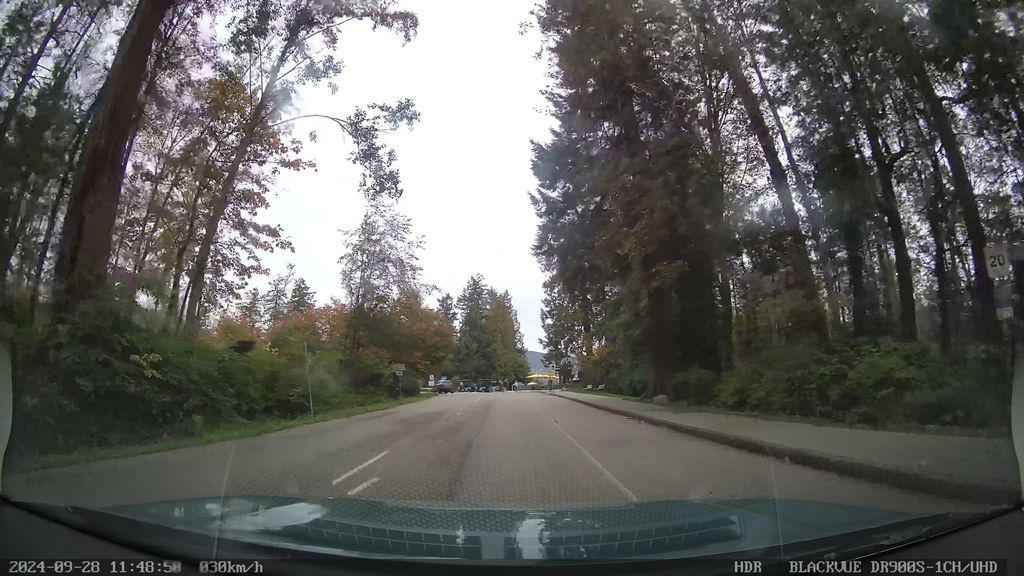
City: vancouver